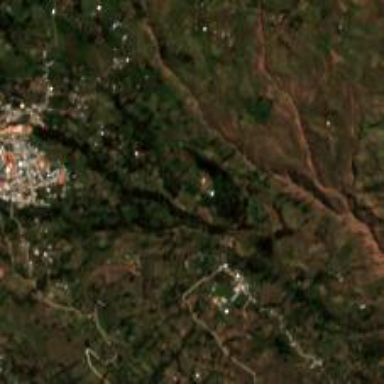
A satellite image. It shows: Small hamlet.